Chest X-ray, PA view. Patient: 40 years old, sex M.
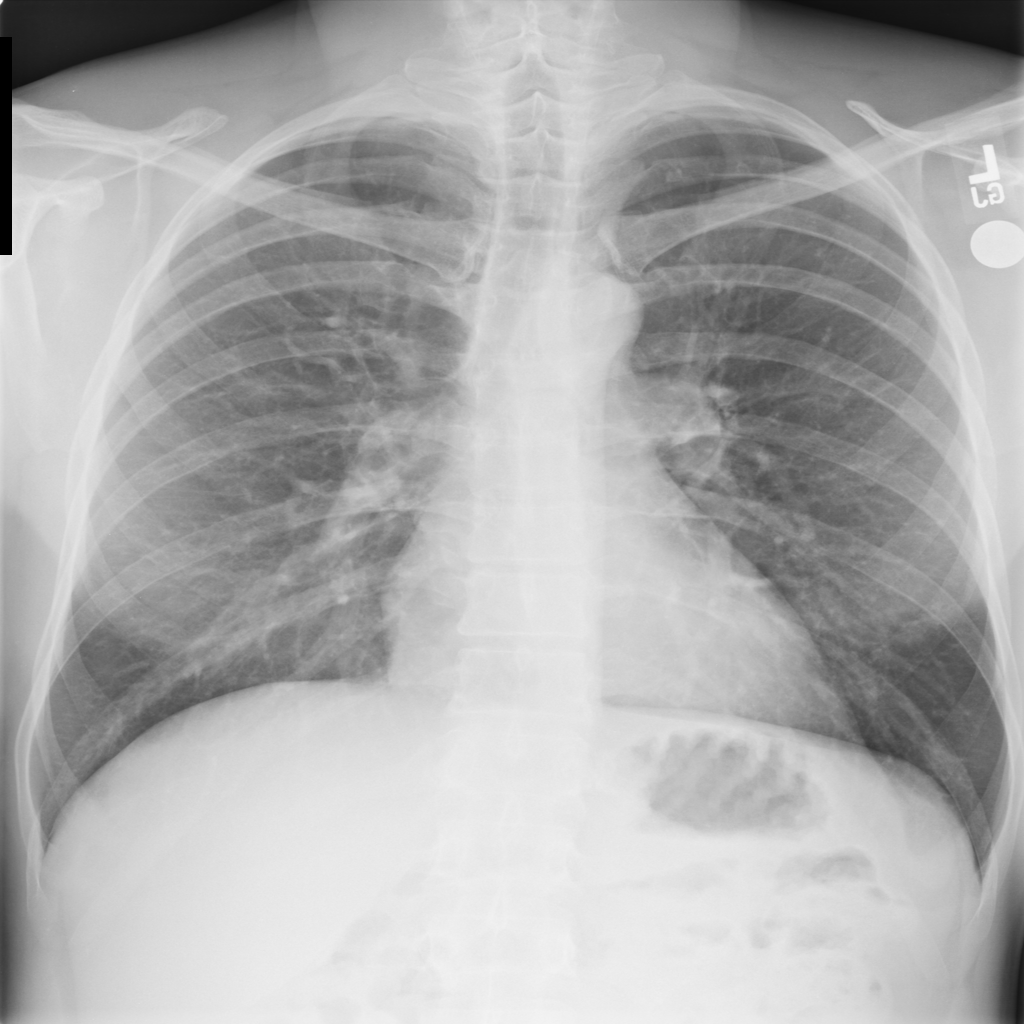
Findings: No Finding